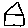
Label: house